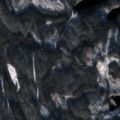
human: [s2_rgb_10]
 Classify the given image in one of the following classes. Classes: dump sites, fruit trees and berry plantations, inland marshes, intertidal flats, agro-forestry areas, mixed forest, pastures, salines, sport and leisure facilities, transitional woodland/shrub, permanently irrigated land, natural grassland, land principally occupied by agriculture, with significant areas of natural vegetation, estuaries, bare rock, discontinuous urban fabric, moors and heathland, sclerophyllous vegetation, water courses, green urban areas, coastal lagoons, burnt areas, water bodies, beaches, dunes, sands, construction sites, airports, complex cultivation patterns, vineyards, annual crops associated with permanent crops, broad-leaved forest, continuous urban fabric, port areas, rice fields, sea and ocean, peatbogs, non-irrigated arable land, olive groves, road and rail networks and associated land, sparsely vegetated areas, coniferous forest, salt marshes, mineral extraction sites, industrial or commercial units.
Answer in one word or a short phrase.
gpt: coniferous forest, mixed forest, transitional woodland/shrub, water bodies